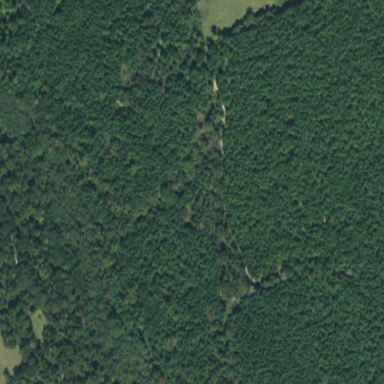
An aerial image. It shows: Evergreen needle-leaved forest.